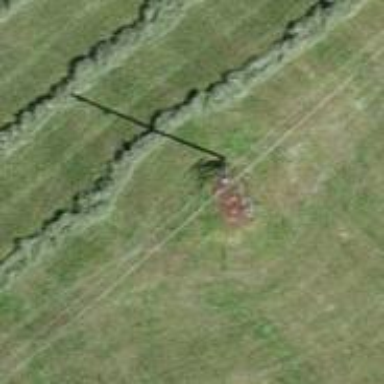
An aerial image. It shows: Power pole.